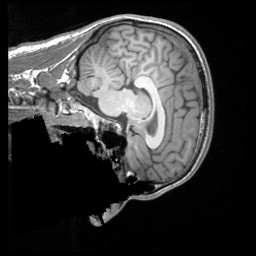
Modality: T1w
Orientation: sagittal